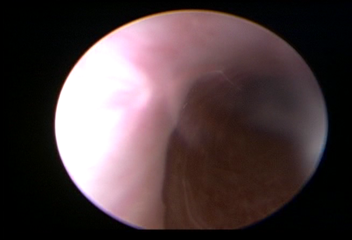
Modality: WLC
Class: Normal mucosa
Bladder cancer association: No